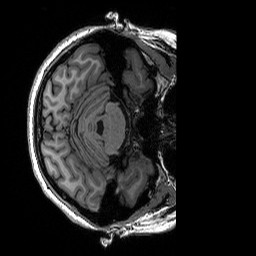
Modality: T1w
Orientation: axial
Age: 26
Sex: female
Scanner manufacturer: siemens
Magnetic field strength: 3 T
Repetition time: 2.53 s
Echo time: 0.0033 s